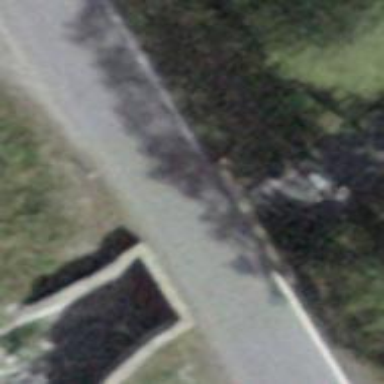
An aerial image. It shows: Tertiary road on asphalt surface that goes over bridge. There are no sidewalks.